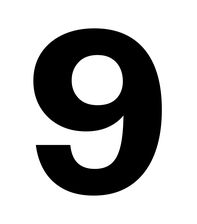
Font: InstrumentSans_Bold